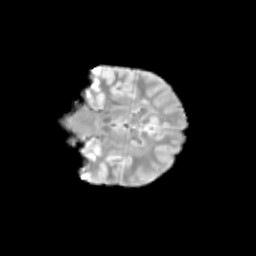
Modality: T2w
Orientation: coronal
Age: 13
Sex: female
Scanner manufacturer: siemens
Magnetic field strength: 3 T
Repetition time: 3.8 s
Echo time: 0.07 s